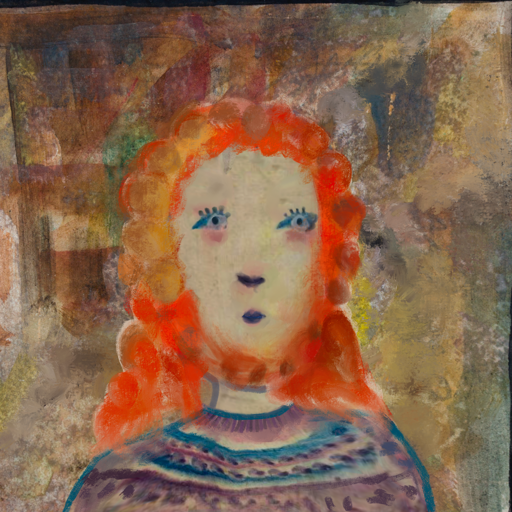
Background: Mosgoul, Head And Neck Front: Hill_Girl, Face Front: Hill_Girl, Bust: HillGirl, Hair Front: Rupkatha, Head Accessory: Blank, Second Necklace: Blank, Necklace: Blank, Baby: Blank